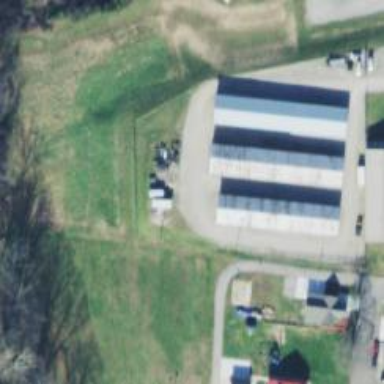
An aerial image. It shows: Storage rental shop.